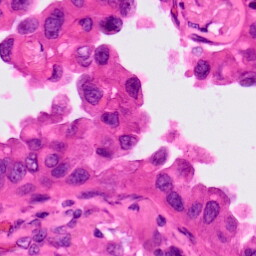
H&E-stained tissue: Lung